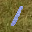
Label: 1